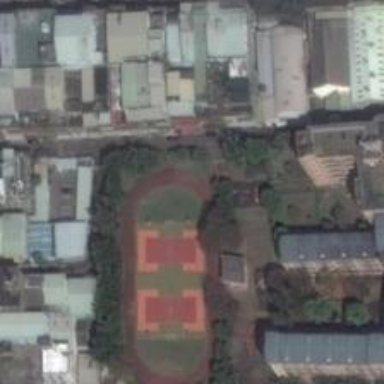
A colourful playground which consists of two basketball fields is surrounded by scattered buildings .